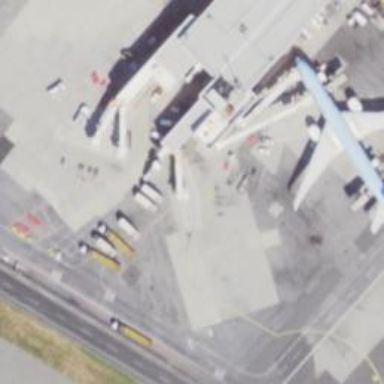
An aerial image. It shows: Airport gate.